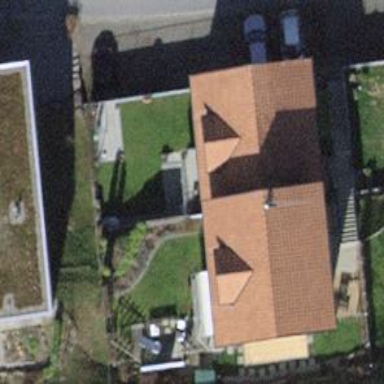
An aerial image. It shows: Group of garages.